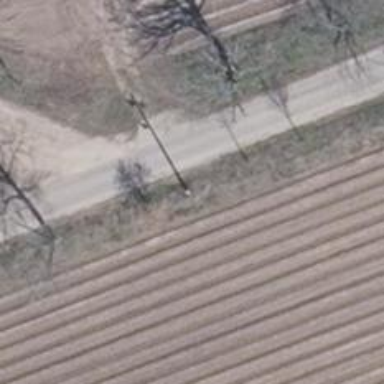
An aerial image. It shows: Power pole.